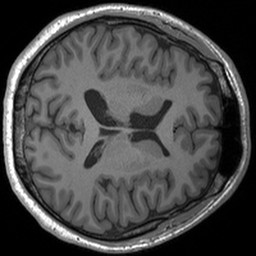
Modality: T1w
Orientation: axial
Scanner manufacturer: siemens
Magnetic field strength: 3 T
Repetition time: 1.54 s
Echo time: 0.00234 s